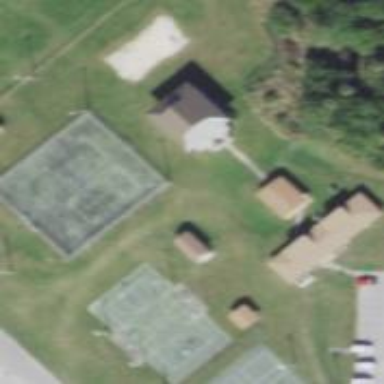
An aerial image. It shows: Tennis court on the leisure land pitch.